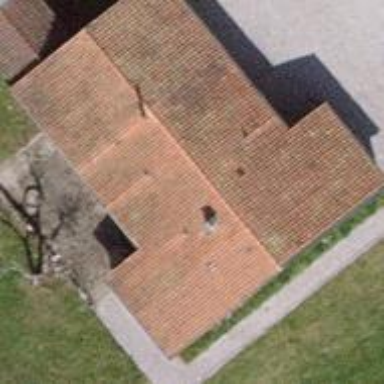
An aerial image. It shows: Simple house.